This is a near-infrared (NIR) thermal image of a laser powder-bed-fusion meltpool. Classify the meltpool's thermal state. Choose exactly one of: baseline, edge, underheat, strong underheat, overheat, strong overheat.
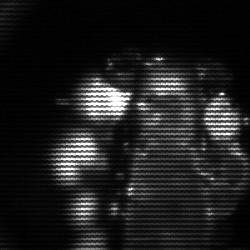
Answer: baseline